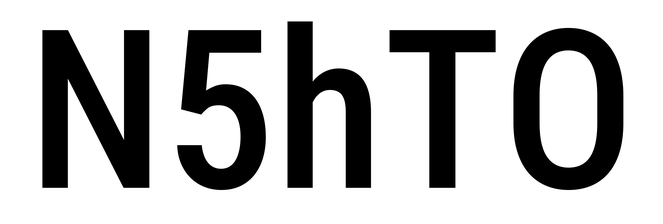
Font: Roboto_Condensed_Medium